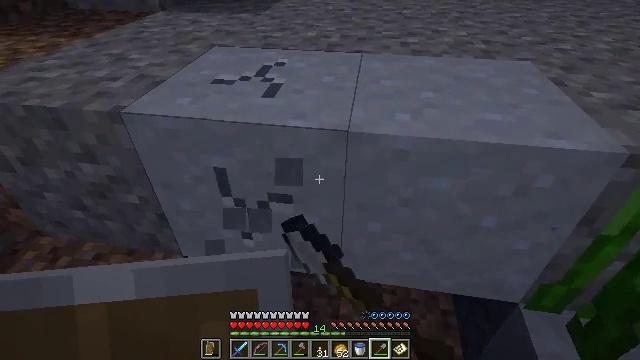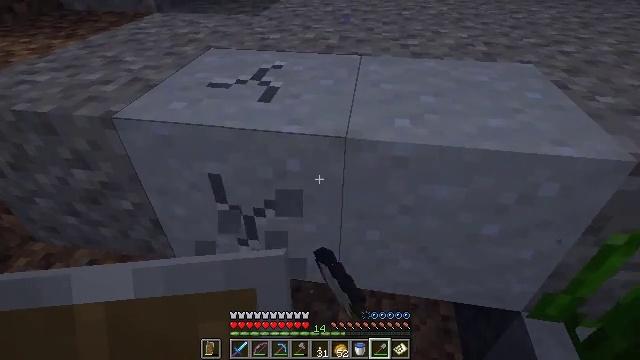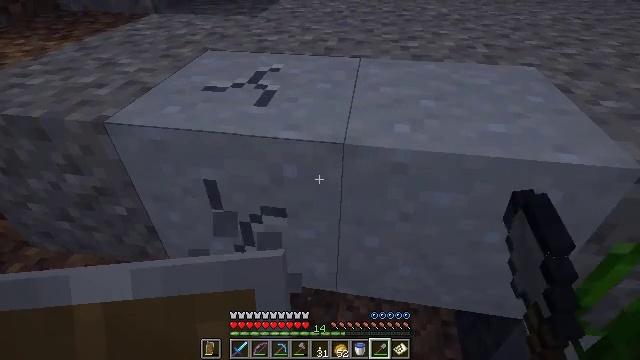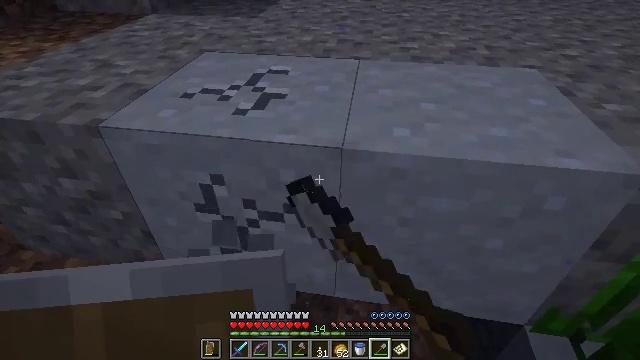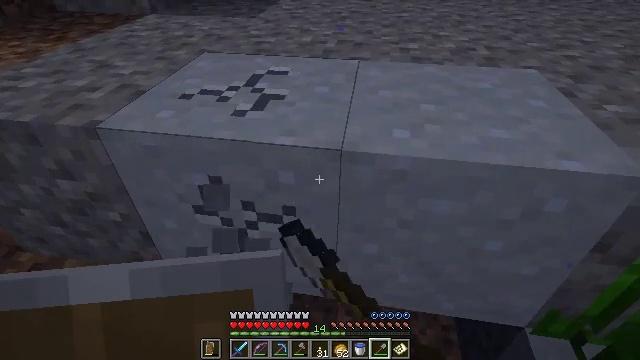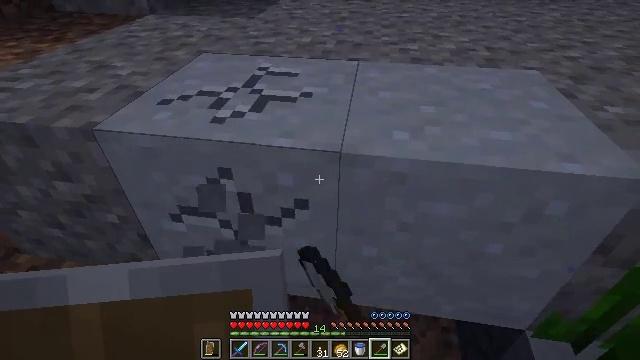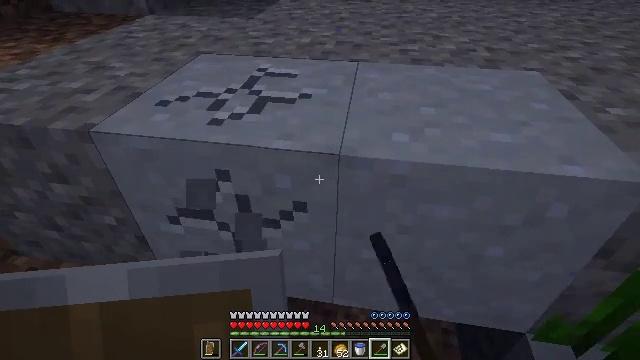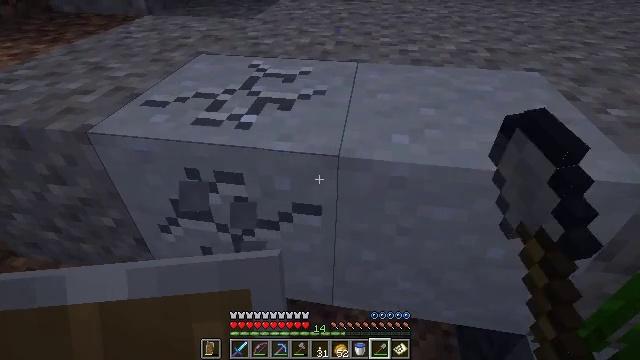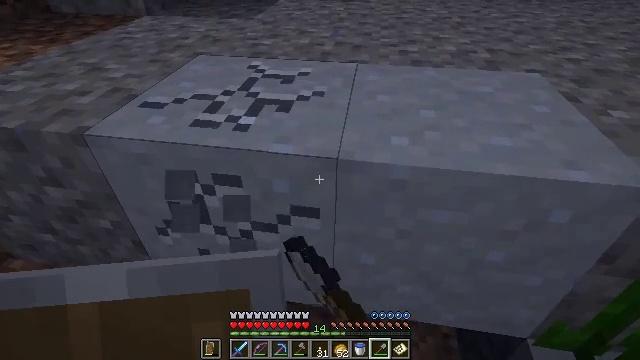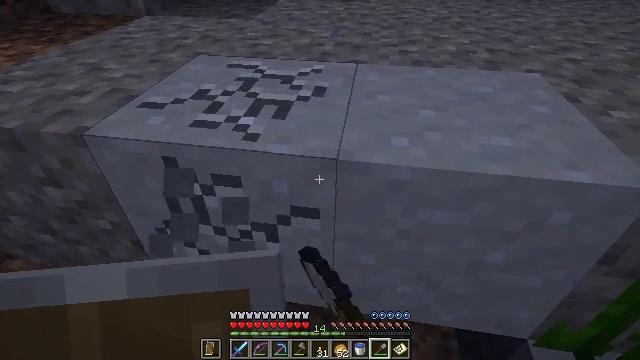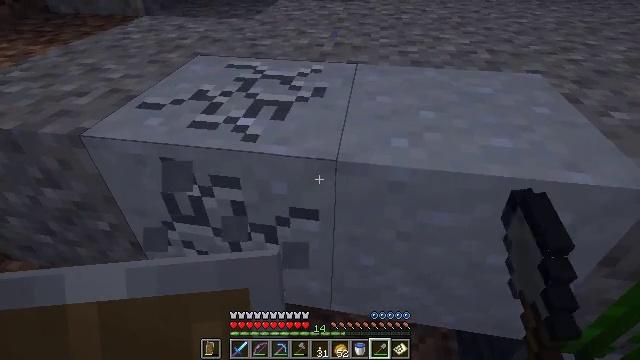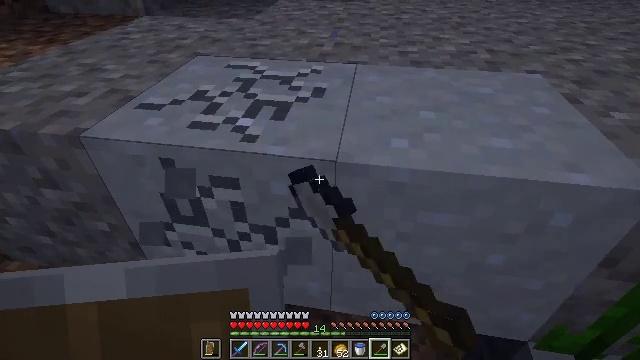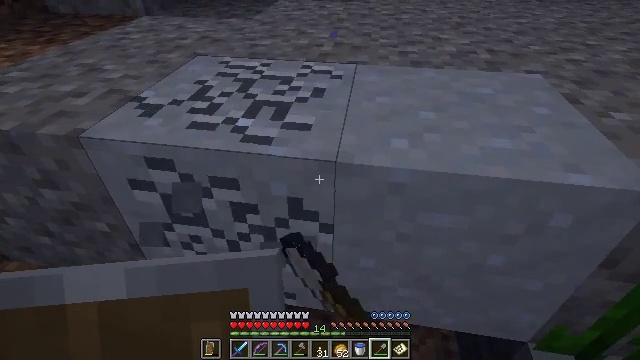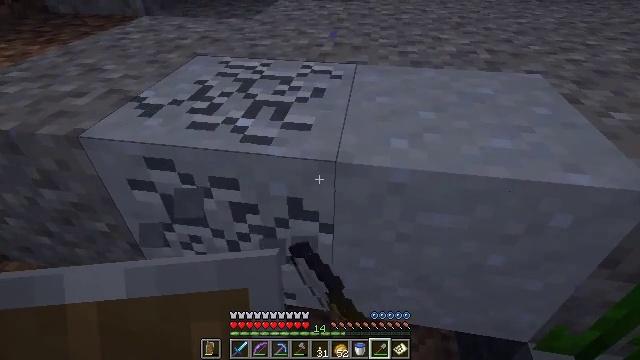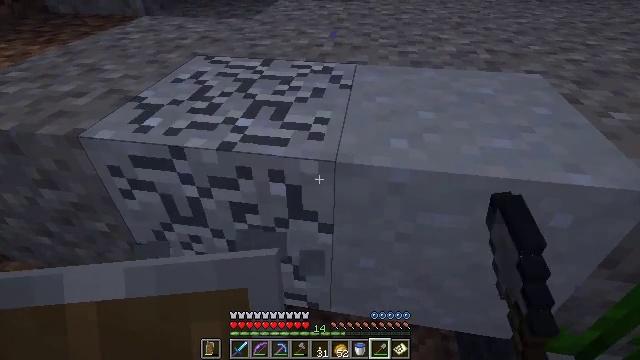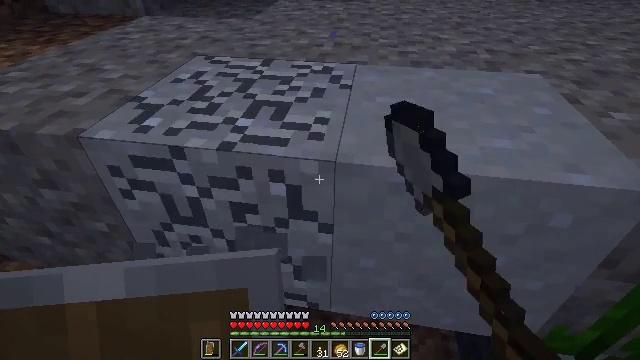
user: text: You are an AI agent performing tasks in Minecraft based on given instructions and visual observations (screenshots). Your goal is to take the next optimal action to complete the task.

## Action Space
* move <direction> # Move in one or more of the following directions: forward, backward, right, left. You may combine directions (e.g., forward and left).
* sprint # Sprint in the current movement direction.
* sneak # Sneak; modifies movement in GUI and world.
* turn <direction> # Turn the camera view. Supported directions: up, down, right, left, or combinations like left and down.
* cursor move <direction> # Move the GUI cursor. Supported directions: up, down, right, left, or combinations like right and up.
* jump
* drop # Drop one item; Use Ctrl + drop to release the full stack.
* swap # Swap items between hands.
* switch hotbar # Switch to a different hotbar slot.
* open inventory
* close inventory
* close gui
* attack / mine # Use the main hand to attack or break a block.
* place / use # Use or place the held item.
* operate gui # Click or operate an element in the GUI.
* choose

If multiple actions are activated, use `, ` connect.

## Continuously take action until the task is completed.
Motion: motion action
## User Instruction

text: Collect clay by holding down the left mouse button.
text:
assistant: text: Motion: attack / mine
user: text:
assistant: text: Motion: attack / mine
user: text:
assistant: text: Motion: attack / mine
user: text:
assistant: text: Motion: attack / mine
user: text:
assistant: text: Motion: attack / mine
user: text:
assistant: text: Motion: attack / mine
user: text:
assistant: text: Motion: attack / mine
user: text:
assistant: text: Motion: attack / mine
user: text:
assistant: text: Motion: attack / mine
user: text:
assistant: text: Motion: attack / mine
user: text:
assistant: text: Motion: attack / mine
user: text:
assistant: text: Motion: attack / mine
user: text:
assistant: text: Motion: attack / mine
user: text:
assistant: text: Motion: attack / mine
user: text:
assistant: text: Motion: attack / mine
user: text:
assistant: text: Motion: attack / mine
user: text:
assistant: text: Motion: attack / mine
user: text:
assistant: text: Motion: attack / mine
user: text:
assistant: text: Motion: attack / mine
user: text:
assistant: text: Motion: attack / mine
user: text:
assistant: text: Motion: turn right, attack / mine
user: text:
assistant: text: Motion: turn right and up, attack / mine
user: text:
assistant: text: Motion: attack / mine
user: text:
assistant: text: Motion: attack / mine
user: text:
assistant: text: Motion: attack / mine
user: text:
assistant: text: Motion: attack / mine
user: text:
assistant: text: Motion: attack / mine
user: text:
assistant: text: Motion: attack / mine
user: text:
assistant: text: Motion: attack / mine
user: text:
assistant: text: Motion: attack / mine